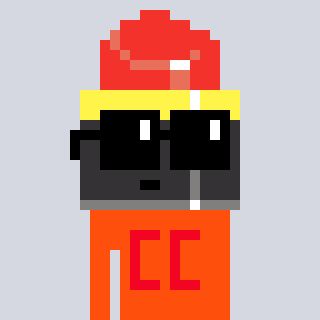
a pixel art character with square black sunglasses, a lipstick-shaped head and a orange-colored body on a cool background